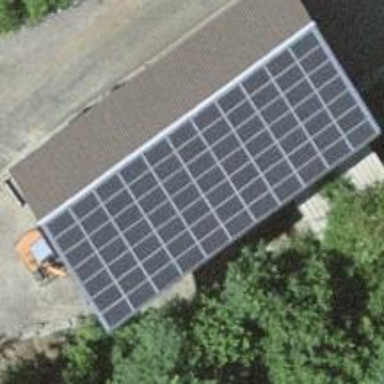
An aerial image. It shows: Solar power generator with photovoltaic panels.